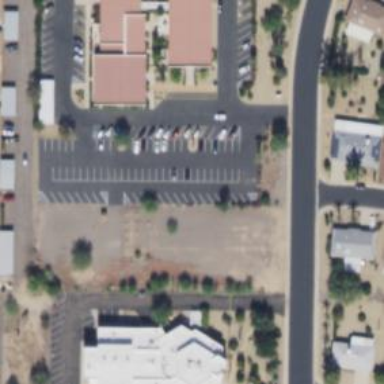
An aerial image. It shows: Parking space is available.